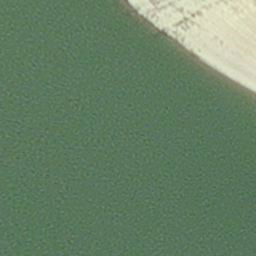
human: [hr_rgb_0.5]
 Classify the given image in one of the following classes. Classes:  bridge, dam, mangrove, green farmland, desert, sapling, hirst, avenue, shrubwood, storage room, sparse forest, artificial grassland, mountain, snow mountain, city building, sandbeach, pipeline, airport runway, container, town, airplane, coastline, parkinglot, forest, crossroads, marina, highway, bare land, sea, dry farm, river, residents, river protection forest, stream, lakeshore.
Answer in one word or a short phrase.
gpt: hirst